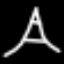
Label: The Eiffel Tower